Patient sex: F
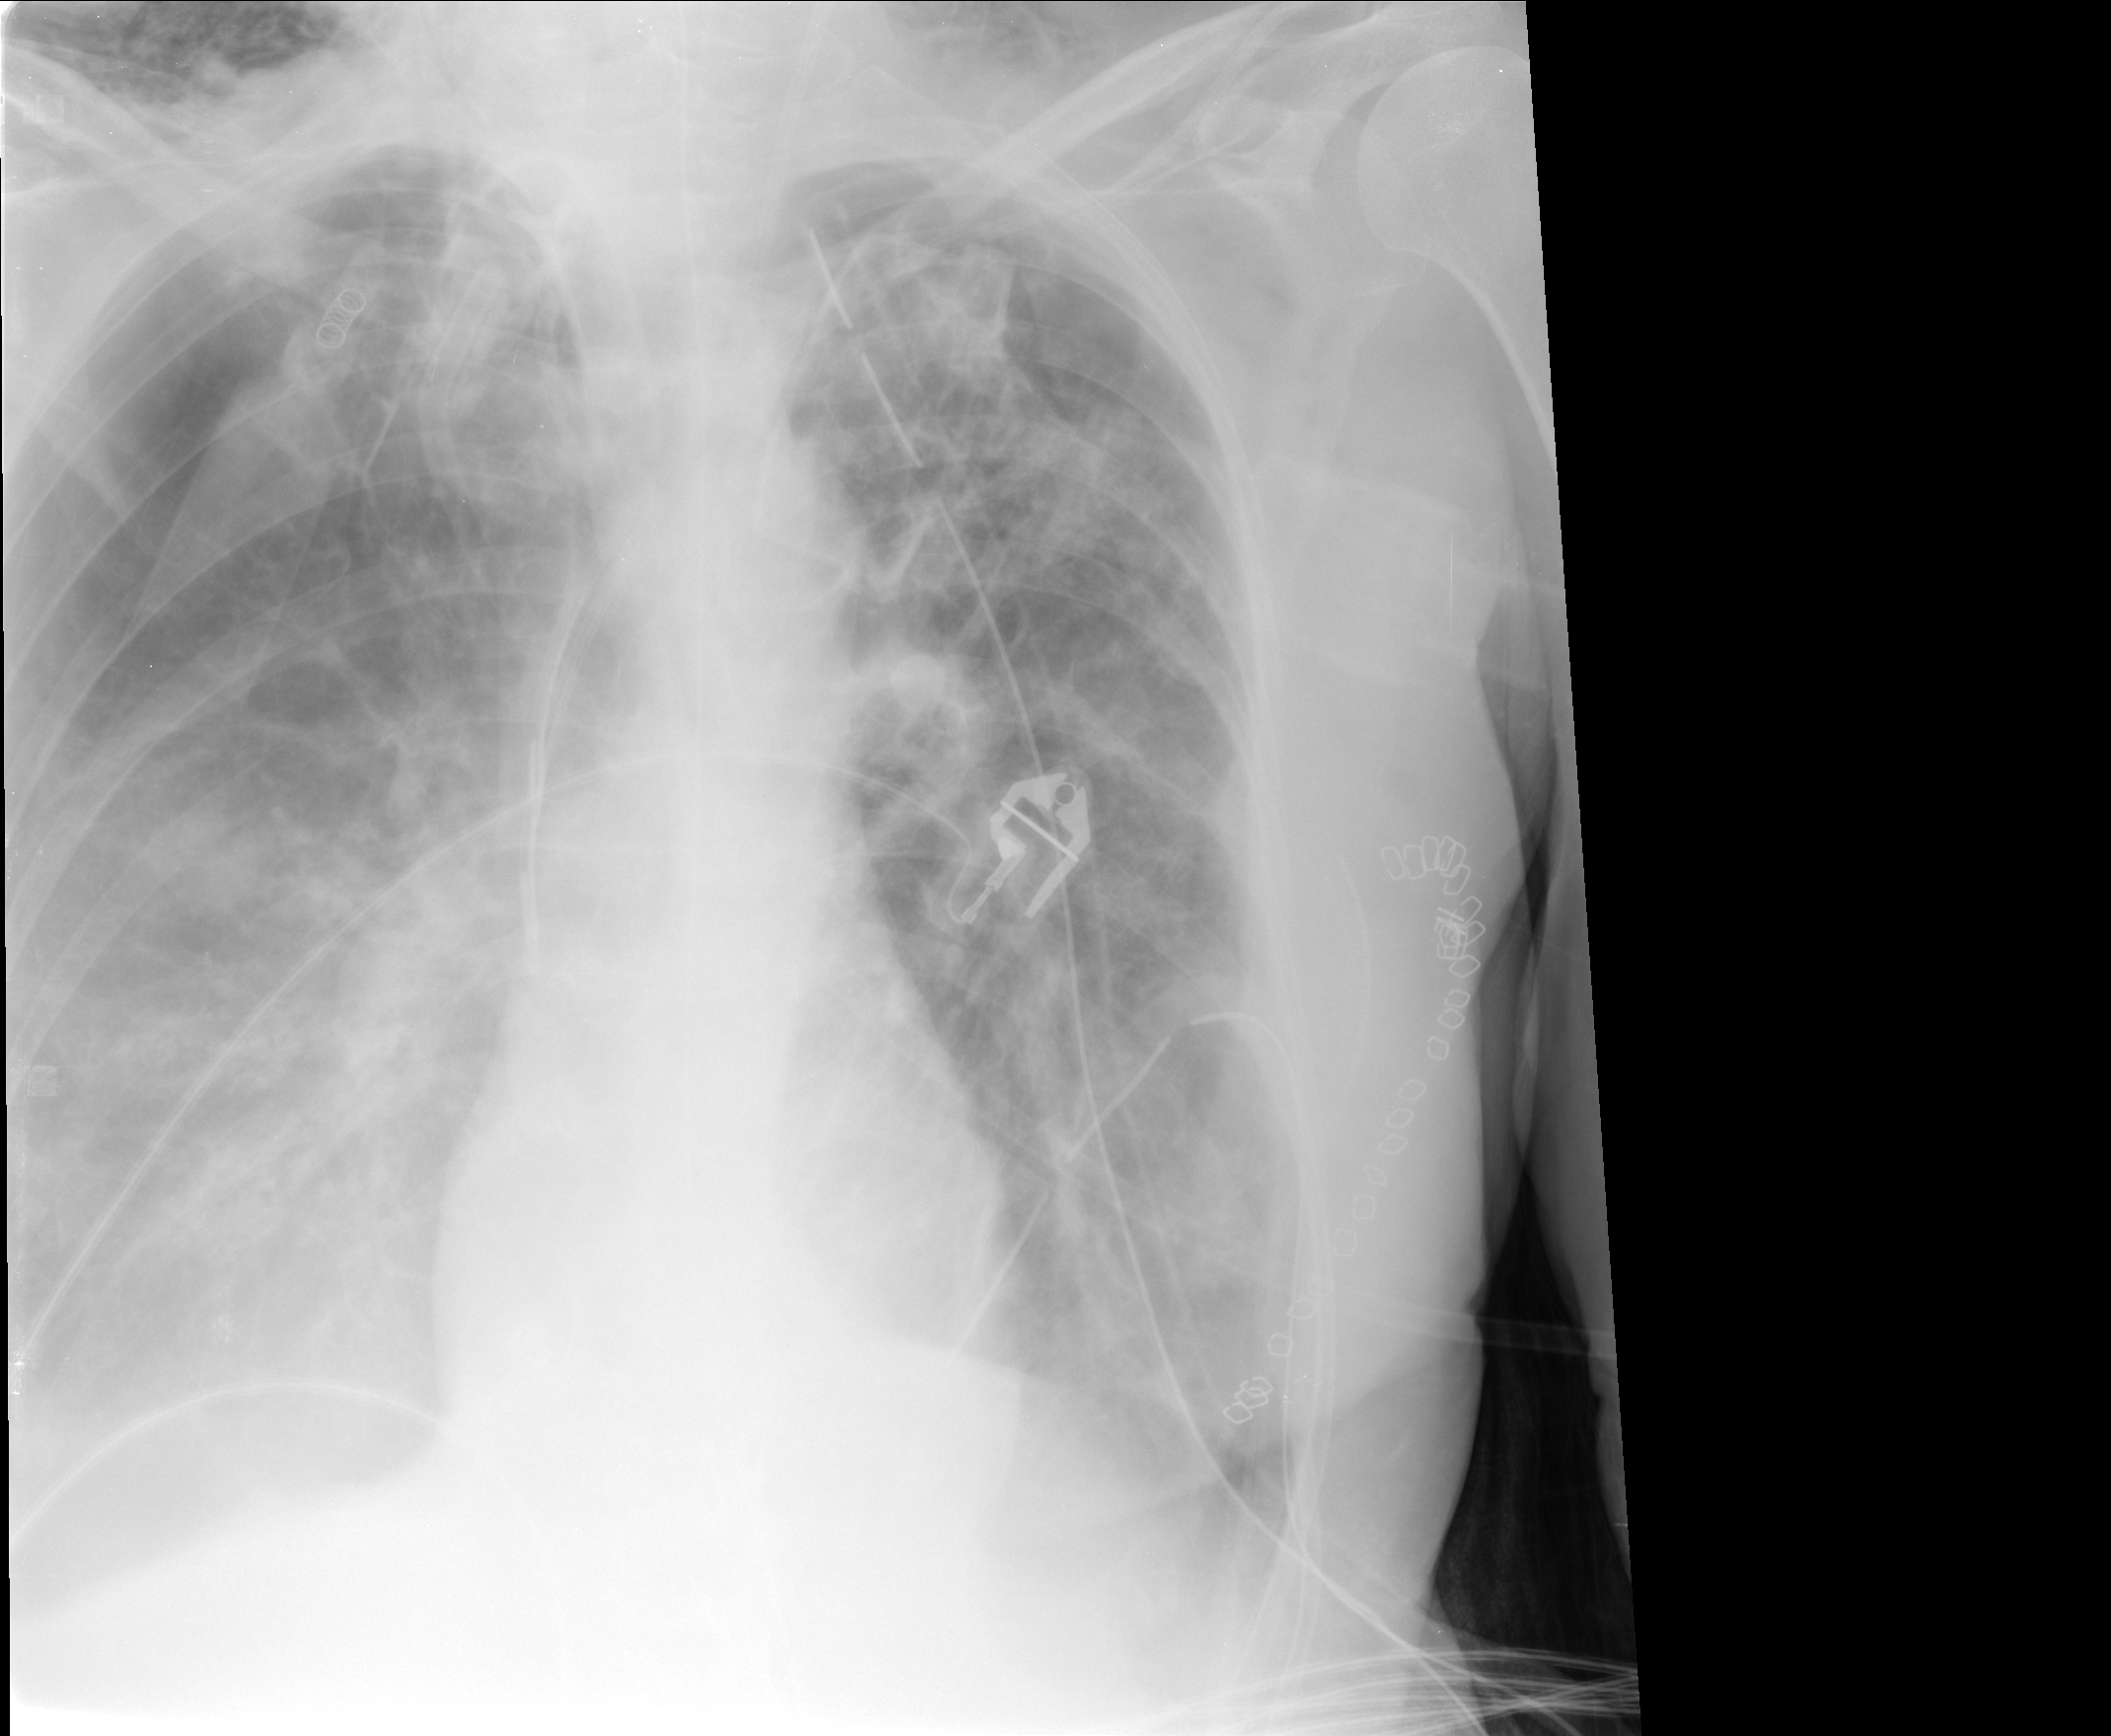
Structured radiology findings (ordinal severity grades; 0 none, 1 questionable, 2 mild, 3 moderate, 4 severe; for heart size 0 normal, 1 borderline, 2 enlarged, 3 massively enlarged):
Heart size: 0
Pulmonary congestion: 2
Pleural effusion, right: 1
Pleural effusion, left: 2
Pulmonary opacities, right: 3
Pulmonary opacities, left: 2
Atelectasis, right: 2
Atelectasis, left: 3